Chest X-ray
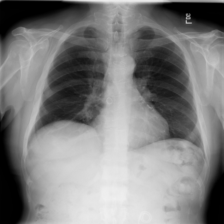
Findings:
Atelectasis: negative
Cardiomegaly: negative
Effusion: negative
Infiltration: negative
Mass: negative
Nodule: negative
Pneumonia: negative
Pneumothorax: negative
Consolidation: negative
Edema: negative
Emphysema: negative
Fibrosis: negative
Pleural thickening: negative
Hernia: negative